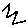
Label: zigzag